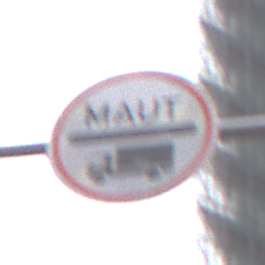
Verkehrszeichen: Mautpflicht
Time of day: MorningAfternoon
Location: Outdoor (Urban)
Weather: Overcast
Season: NotSpecified
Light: Natural